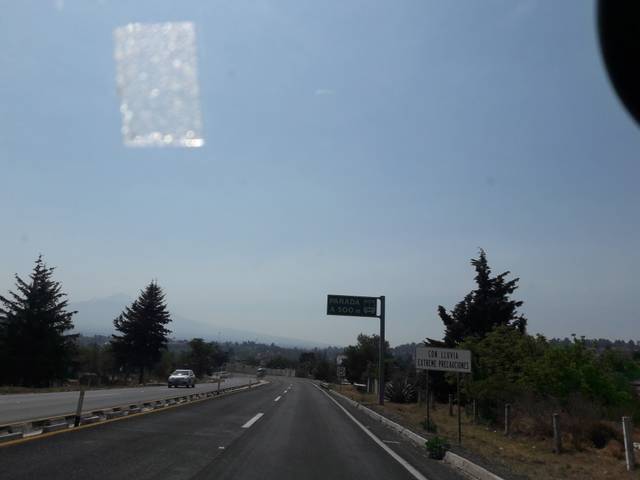
Region: Mexico
Coordinates: 19.337, -98.227